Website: apple
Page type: order-returns
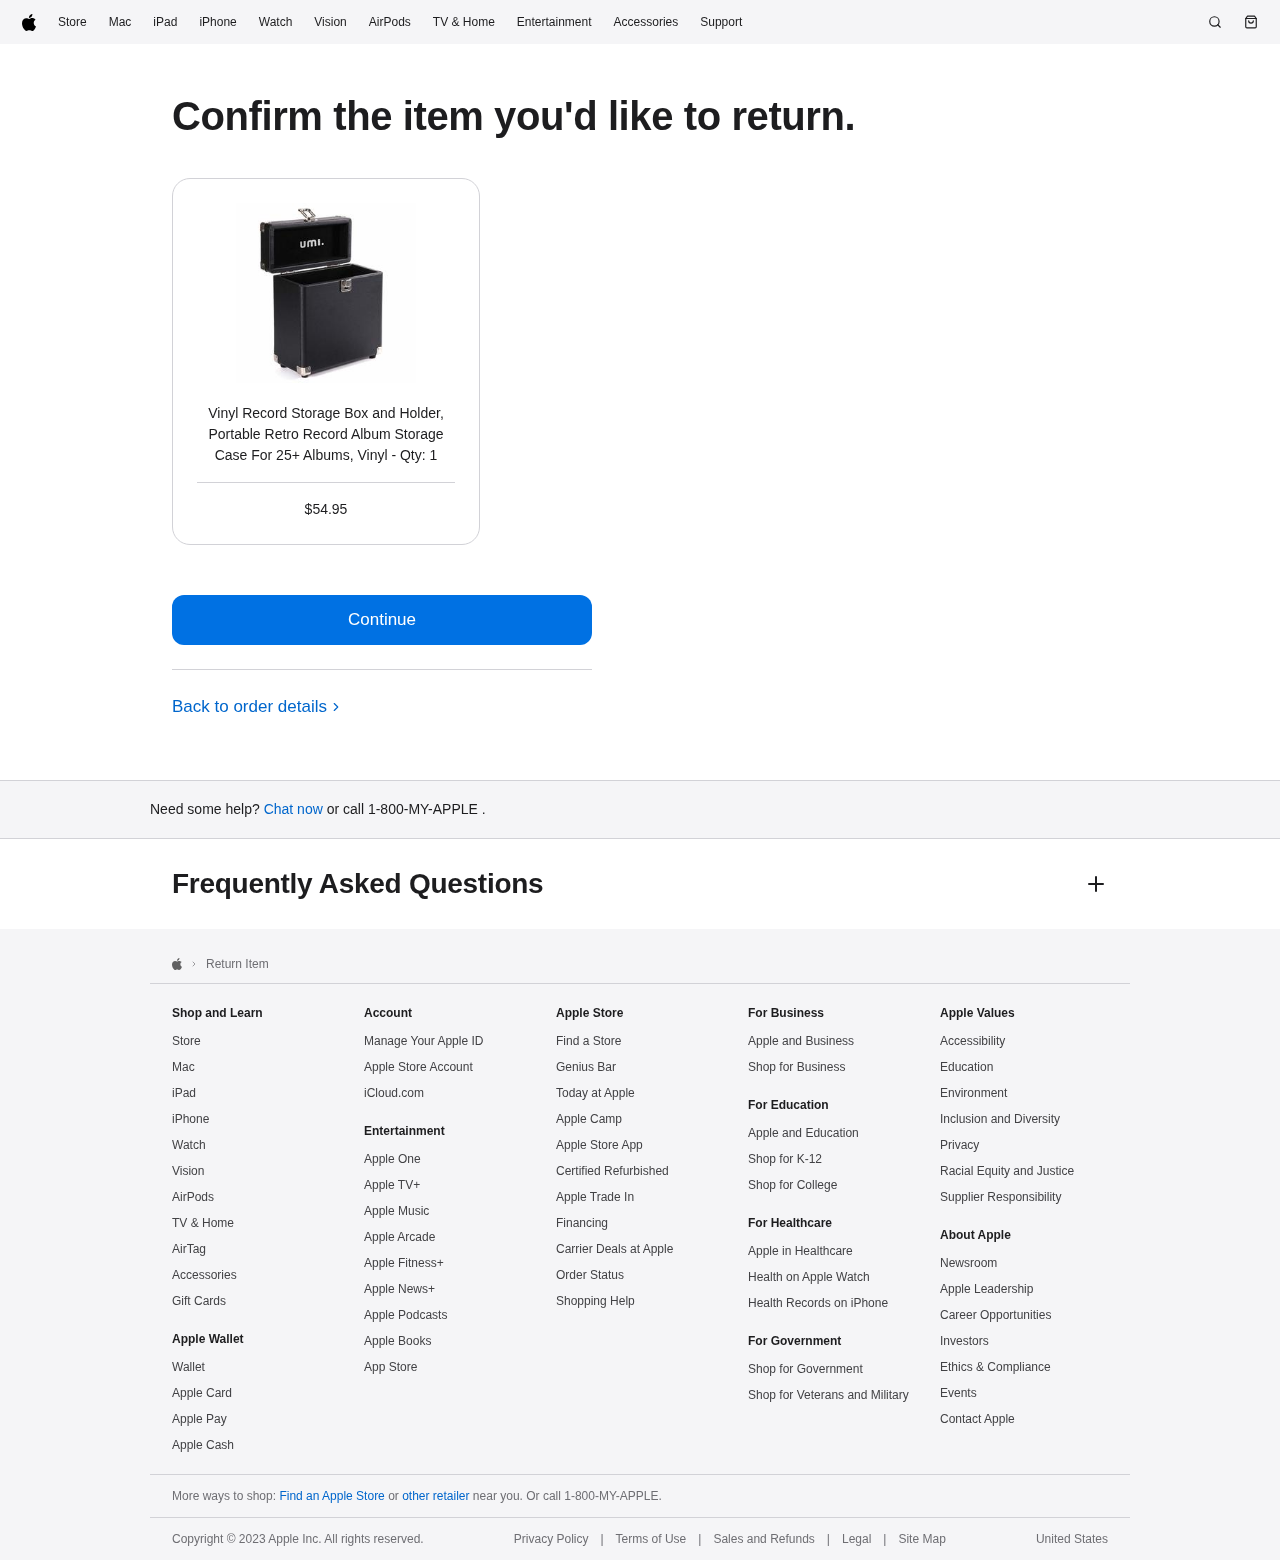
Product elements: key: PRODUCT1_NAME
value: Vinyl Record Storage Box and Holder, Portable Retro Record Album Storage Case For 25+ Albums, Vinyl
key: PRODUCT1_PRICE
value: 54.95
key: PRODUCT1_QUANTITY
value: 1